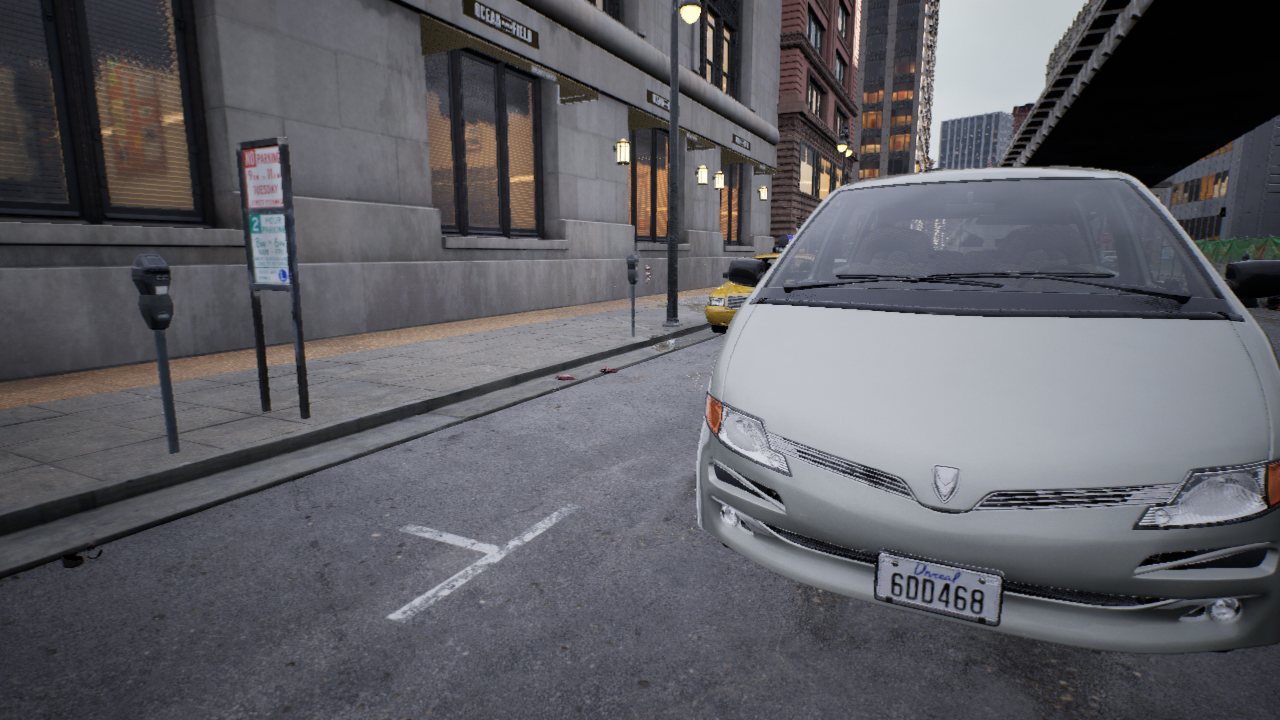
Venue: downtown
Lighting: clear day
Vehicle rig: minivan